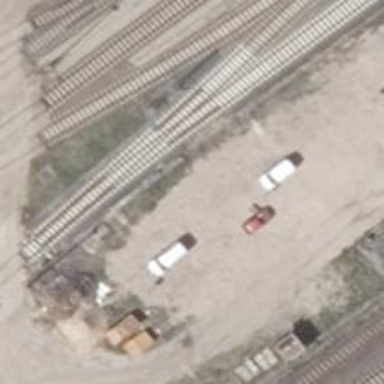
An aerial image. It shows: Railway switch.